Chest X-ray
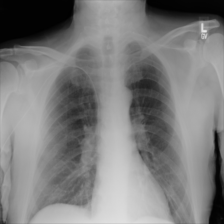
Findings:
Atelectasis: negative
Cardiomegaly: negative
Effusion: negative
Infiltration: negative
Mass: negative
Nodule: negative
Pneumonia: negative
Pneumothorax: negative
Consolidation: negative
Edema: negative
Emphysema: negative
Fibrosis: negative
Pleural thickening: negative
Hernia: negative